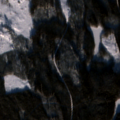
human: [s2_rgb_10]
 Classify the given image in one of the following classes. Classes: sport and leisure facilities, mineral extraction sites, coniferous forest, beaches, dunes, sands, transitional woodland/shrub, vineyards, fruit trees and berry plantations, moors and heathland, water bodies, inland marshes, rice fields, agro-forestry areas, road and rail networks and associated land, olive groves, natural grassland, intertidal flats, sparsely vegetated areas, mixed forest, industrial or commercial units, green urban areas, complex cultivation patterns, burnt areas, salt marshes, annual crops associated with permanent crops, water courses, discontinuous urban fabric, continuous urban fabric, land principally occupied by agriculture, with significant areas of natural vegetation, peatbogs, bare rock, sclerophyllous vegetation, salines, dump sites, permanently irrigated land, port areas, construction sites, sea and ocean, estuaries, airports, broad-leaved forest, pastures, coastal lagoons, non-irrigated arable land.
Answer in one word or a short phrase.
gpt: coniferous forest, transitional woodland/shrub, water bodies